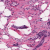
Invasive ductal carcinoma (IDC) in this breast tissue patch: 0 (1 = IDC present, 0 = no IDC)